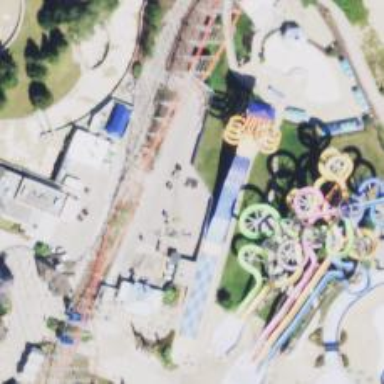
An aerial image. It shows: Water slide attraction.